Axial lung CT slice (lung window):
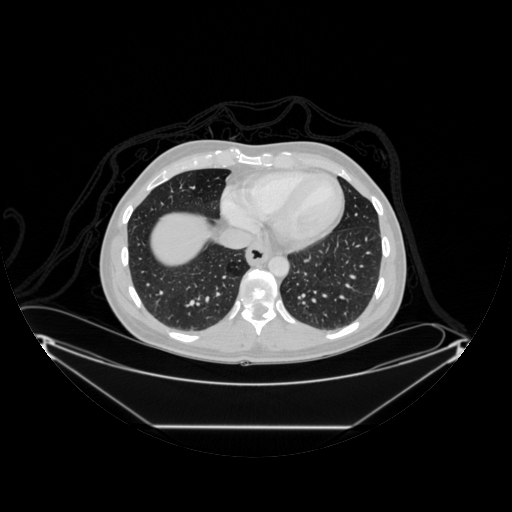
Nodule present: no